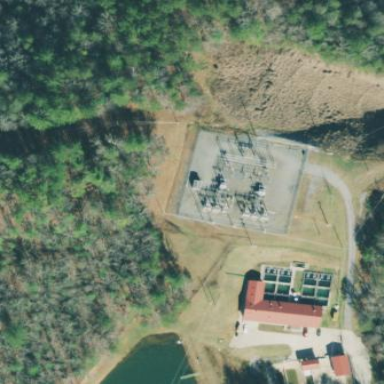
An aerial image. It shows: There is distribution substation enclosed by fence.